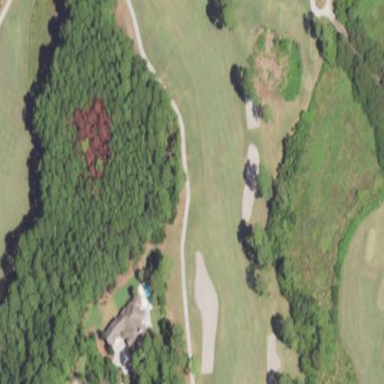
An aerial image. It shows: Grassy area designated as golf fairway.